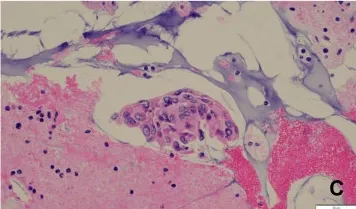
(C) Picture shows one HE stain 400 times for cell wax block section. The tumor cells can be seen in clusters with three-dimensional distribution, rich cytoplasm, oval or irregular-shaped nuclei, vacuolated, with one or more large red nucleoli and visible nuclear division, which is consistent with the morphological characteristics of adenocarcinoma.
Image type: pathology (h&e)